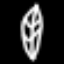
Label: leaf